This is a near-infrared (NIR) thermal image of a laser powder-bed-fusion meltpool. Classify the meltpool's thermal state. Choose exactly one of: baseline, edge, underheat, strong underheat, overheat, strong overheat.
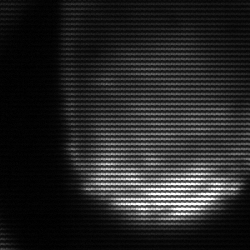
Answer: edge